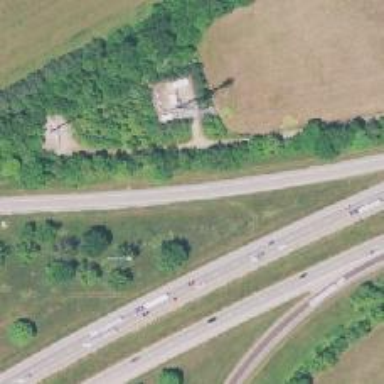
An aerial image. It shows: Motorway junction.